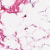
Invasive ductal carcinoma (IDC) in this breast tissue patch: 0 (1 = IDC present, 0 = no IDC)